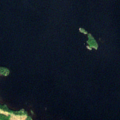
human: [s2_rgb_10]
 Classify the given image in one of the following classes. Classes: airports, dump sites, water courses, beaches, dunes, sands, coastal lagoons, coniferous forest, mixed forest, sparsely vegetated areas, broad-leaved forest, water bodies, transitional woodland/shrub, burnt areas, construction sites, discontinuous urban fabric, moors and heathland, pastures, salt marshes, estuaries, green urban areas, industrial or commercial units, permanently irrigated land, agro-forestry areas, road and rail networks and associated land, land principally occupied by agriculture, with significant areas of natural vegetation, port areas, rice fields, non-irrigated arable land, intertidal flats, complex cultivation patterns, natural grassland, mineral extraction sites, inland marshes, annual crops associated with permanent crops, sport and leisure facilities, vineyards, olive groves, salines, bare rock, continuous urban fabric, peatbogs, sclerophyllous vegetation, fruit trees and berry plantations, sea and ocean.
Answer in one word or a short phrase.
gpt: coniferous forest, water bodies